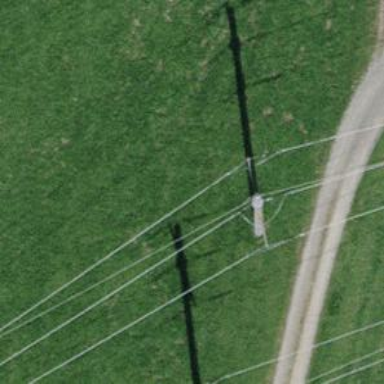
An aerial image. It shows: Three power lines with cables.